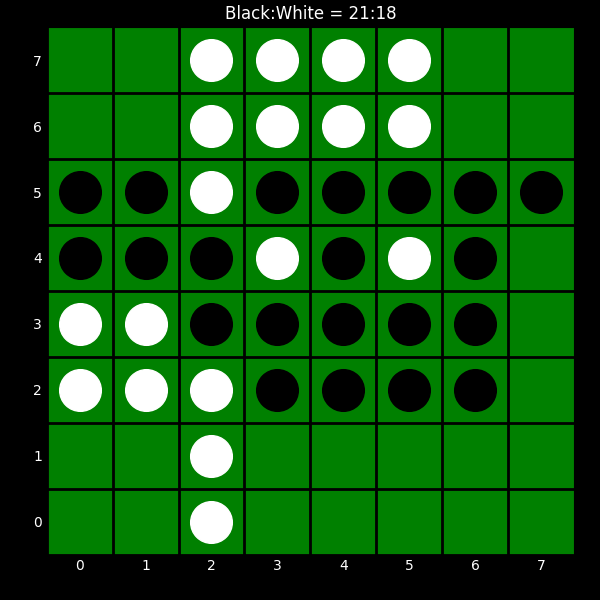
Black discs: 21
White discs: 18